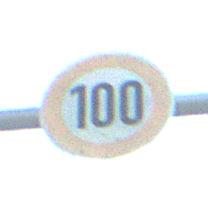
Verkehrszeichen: Geschwindigkeit100
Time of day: SunriseSunset
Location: Outdoor (Suburban)
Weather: PartlyCloudy
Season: NotSpecified
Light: Natural